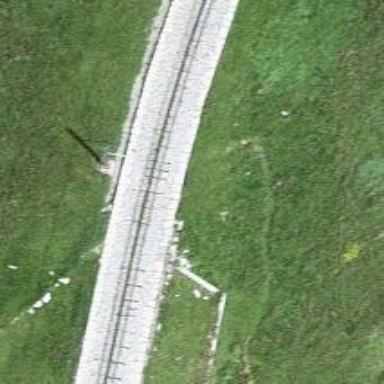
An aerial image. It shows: Railway crossing.